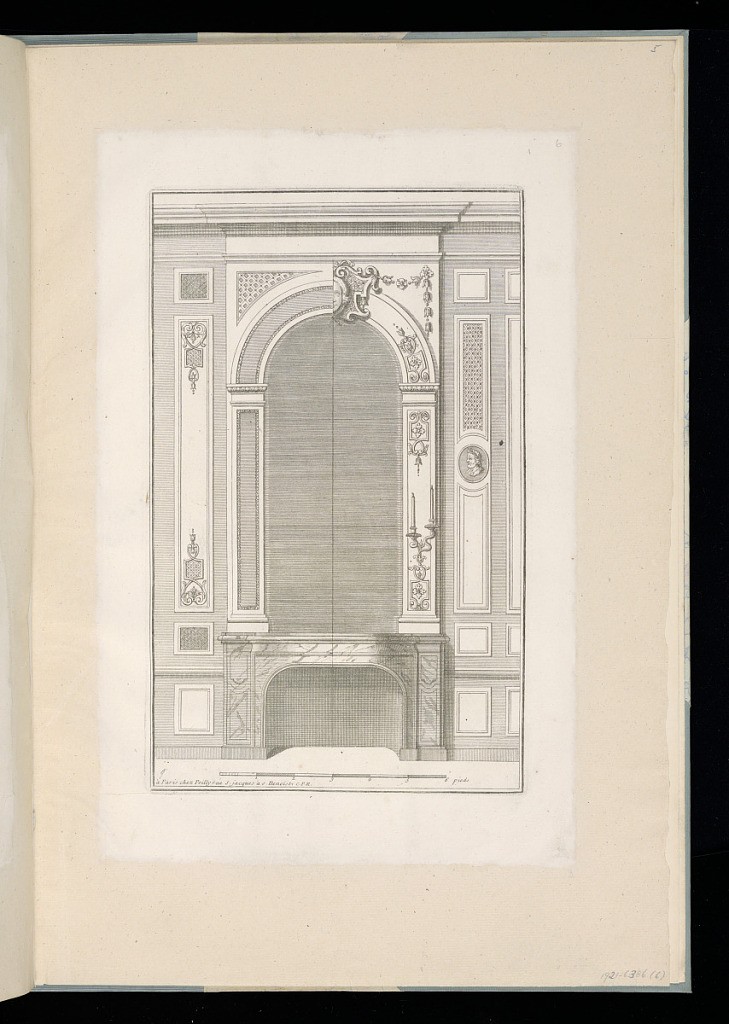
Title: Fireplace (Chimney Piece and Mantel) Design
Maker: François II de Poilly, French, 1666 – 1741
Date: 1712
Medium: Etching and engraving on laid paper
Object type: Print
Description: An interior wall elevation with a fireplace (chimney piece and marble mantel), an arched overmantel mirror, with paneling (boiseries) on either side. The design is split in half with two different options for the decoration and ornament which includes fleurons, scrolling acanthus leaves, strapwork, a profile portrait roundel, a mask (mascaron) cartouche, festoons of fleurons, and flowers, and different diaper and fretwork patterns featuring flowers, pearls, and diamonds. There is a scale below the fireplace.